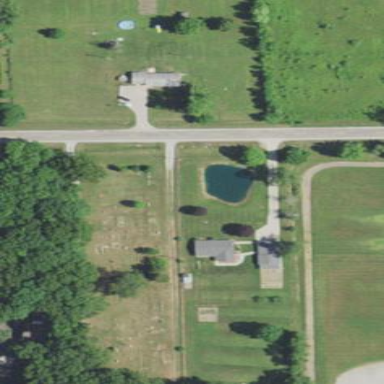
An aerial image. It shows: Cemetery.